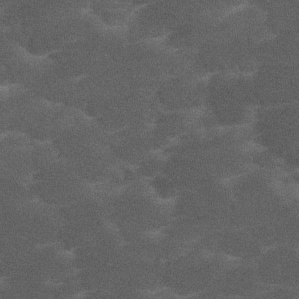
Label: non_frost